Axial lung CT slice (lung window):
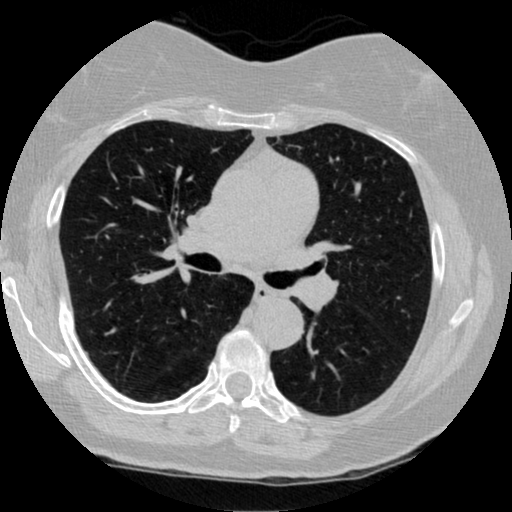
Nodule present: no